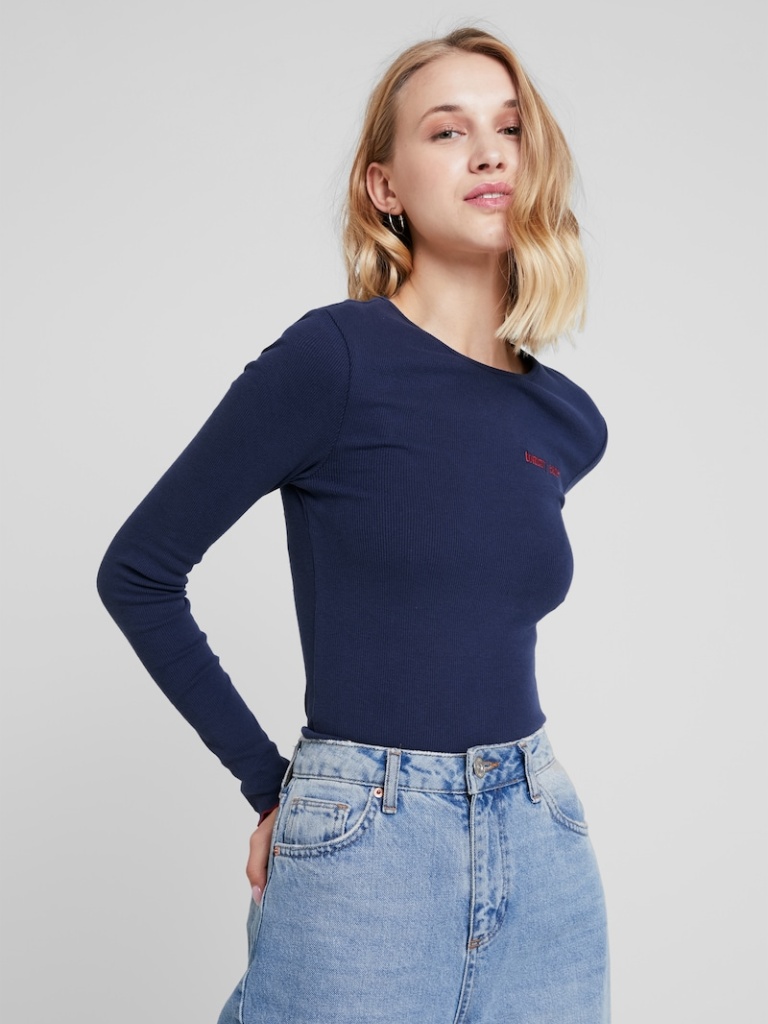
knit tight a long-sleeved with the sleeves down cropped length Fully Tucked in crew sweater